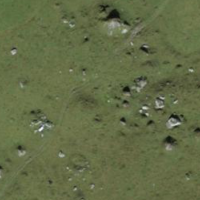
EUNIS habitat code: 23
Species observed at this site:
Dryas octopetala